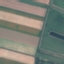
Land use / land cover: AnnualCrop